Current action and preconditions to check: trajectory_clear

Your task: For each precondition in the list above, predict whether it will hold at this action.

Consider the current scene as observed from the mobile robot's camera, and analyze the predicted future states of all dynamic agents (e.g., people, animals, vehicles, or any moving entities) within the NEXT SECOND.

IMPORTANT: Only answer "very likely" if you are absolutely certain—based on strong, clear evidence—that a dynamic agent will violate the precondition in the predicted future state. Do NOT answer "very likely" for unlikely, ambiguous, or low-probability risks.

Ask yourself for each precondition: Is there a high probability, with clear and convincing evidence, that the predicted future states of any dynamic agent will interfere with the predicted future state of the currently executing action within the NEXT SECOND, causing that precondition to fail?

Assess the risk level based on these predictions. Use "likely" or "very likely" if motions create a clear risk of interference.

Use "neutral" or "improbable" if agents are nearby but their predicted paths are clearly diverging or non-conflicting.

Failure Risk Categories: "very improbable", "improbable", "neutral", "likely", "very likely"

Answer Format: Output ONLY the probability_of_failure value from these categories: "very improbable", "improbable", "neutral", "likely", "very likely"

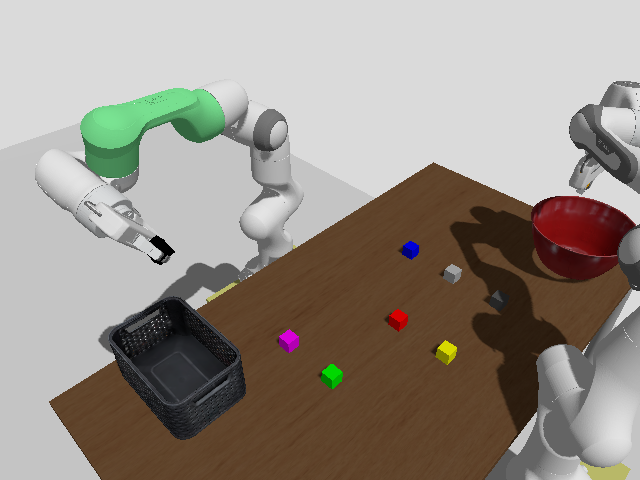

Answer: very improbable